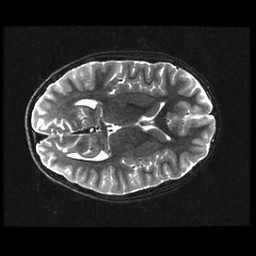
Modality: T2w
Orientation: axial
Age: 12
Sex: male
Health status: ill
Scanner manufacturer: ge
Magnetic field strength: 3 T
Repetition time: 7.5 s
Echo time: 0.1015 s